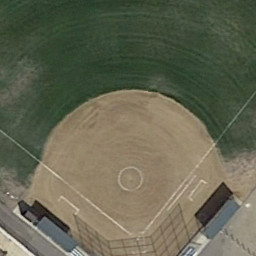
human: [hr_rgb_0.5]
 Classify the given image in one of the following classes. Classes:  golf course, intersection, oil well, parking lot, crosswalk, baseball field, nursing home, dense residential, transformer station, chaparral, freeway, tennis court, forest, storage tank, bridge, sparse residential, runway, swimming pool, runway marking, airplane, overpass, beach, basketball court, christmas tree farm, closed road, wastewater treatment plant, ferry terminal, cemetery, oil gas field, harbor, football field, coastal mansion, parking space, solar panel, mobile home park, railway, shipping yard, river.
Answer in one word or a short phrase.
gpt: baseball field